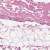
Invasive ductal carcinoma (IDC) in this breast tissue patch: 0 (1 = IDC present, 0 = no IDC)